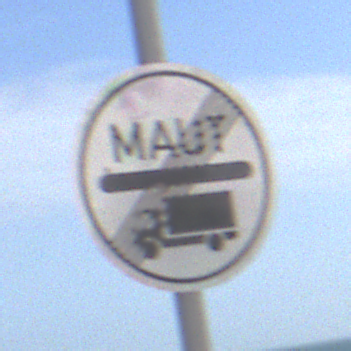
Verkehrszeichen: EndeMautpflicht
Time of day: Midday
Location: Outdoor (Nature)
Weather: PartlyCloudy
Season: NotSpecified
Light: Natural